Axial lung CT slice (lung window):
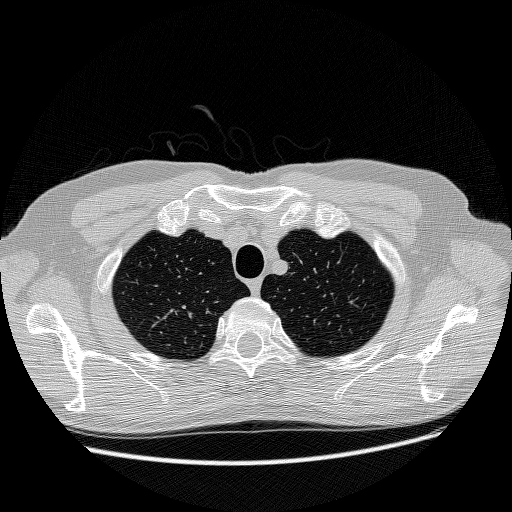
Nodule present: no